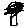
Label: tree